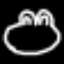
Label: frog